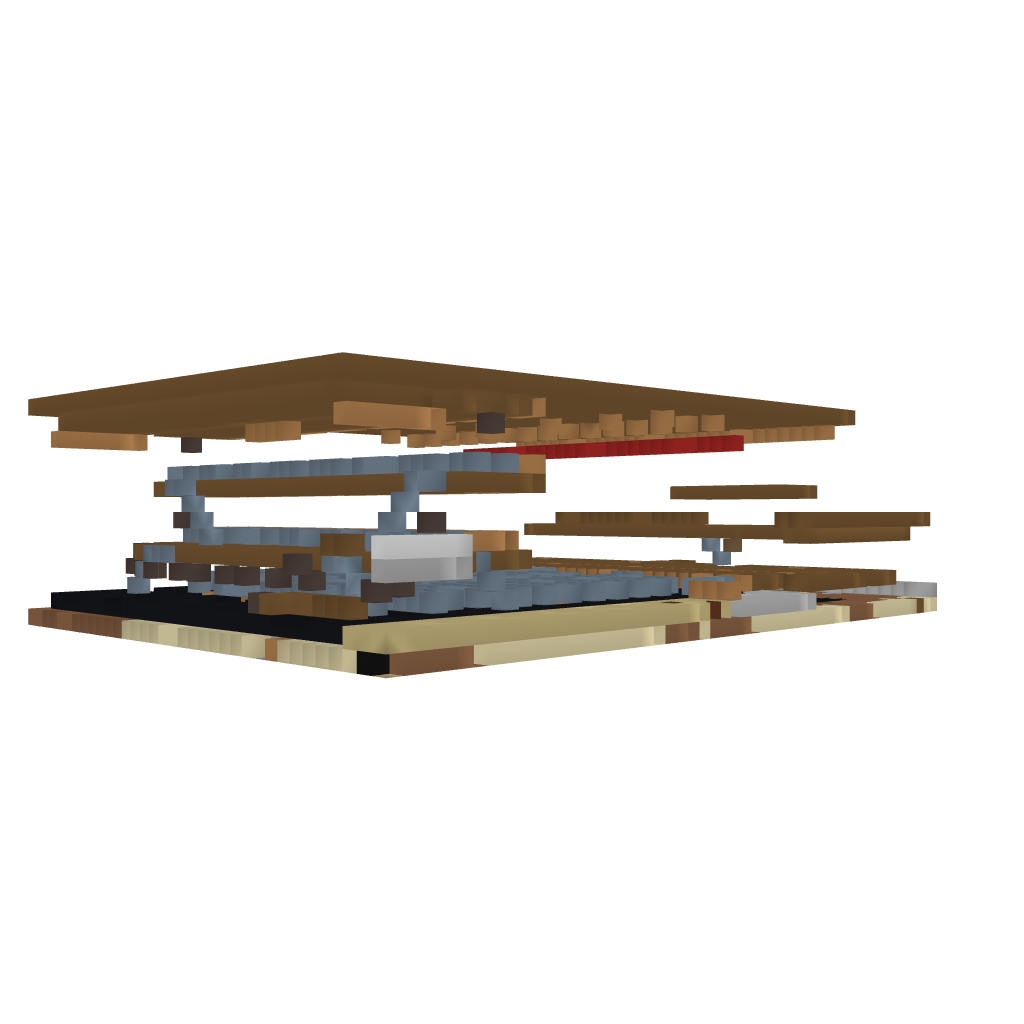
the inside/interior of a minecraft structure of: Big theatre